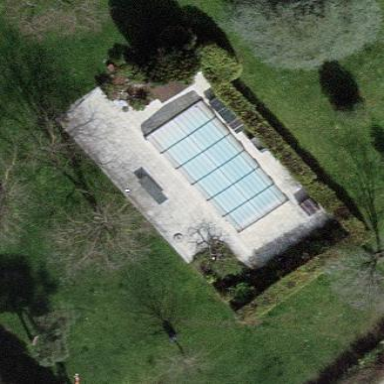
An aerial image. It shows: Swimming pool located in leisure land.